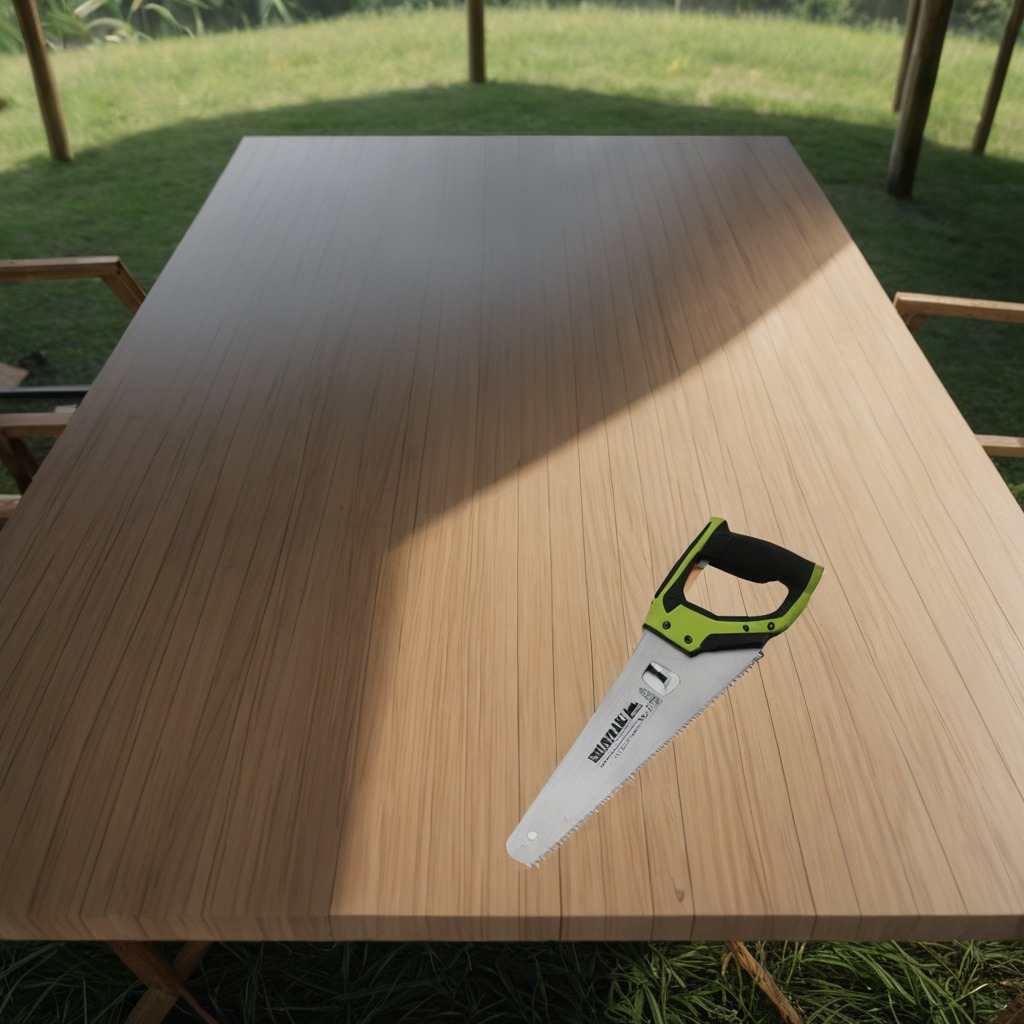
A metal saw is lying on a wooden table.